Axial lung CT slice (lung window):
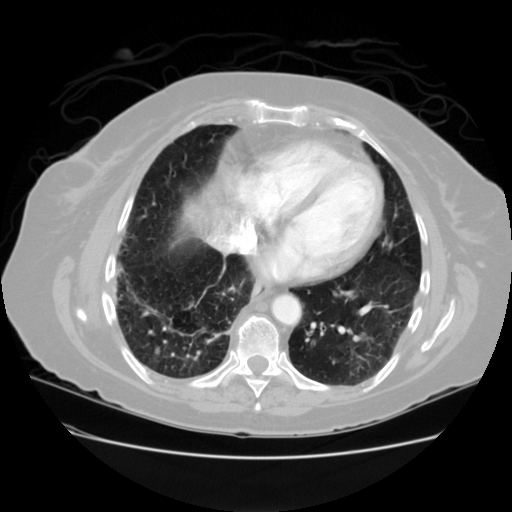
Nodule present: no